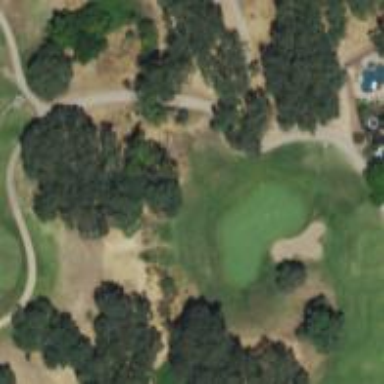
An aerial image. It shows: Golf hole.